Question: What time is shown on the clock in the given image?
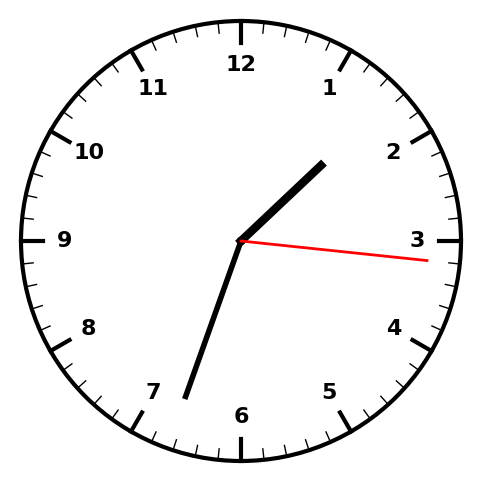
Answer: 01:33:16